You are looking at the short-time Fourier spectrogram of a bearing's acceleration signal. What is the most likely bearing condition (normal, inner_race, outer_race, ball)?
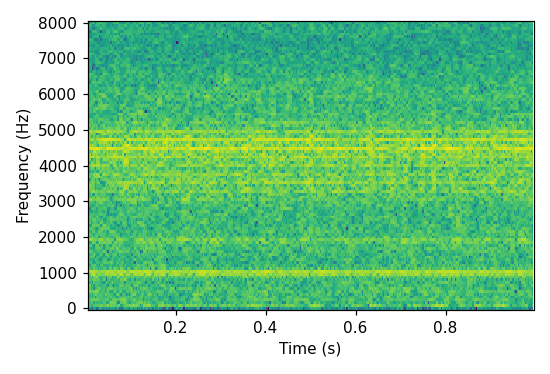
Answer: outer_race